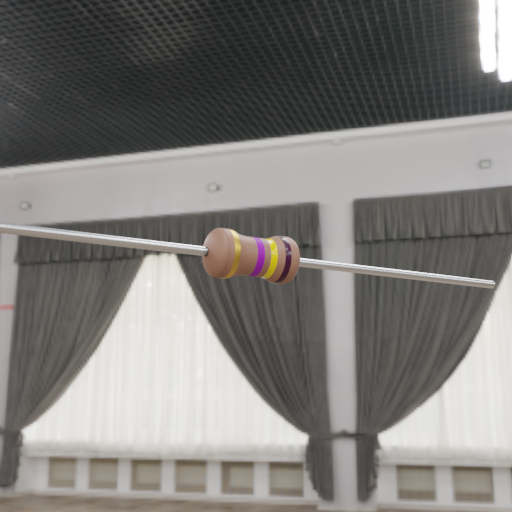
Resistor colour bands (in order): gold, violet, yellow, black